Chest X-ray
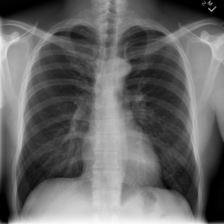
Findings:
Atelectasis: negative
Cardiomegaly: negative
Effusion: negative
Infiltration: positive
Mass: negative
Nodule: negative
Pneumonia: negative
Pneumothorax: negative
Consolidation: negative
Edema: negative
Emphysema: negative
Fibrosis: negative
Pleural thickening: negative
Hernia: negative